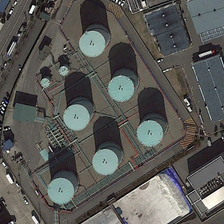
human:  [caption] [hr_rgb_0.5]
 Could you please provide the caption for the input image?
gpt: some buildings and six storage tanks are near a road with cars .

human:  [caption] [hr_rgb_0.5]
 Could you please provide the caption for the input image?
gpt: many oil tankers are on the side of the road .

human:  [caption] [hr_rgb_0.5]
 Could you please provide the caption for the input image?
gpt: some buildings and six storage tanks are near a road with cars .

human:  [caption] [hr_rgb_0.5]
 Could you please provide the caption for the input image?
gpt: a large lawn and a small house are near the tank .

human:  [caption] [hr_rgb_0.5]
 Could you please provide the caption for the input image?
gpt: many oil tankers are on the side of the road .